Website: macys
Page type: billing-address
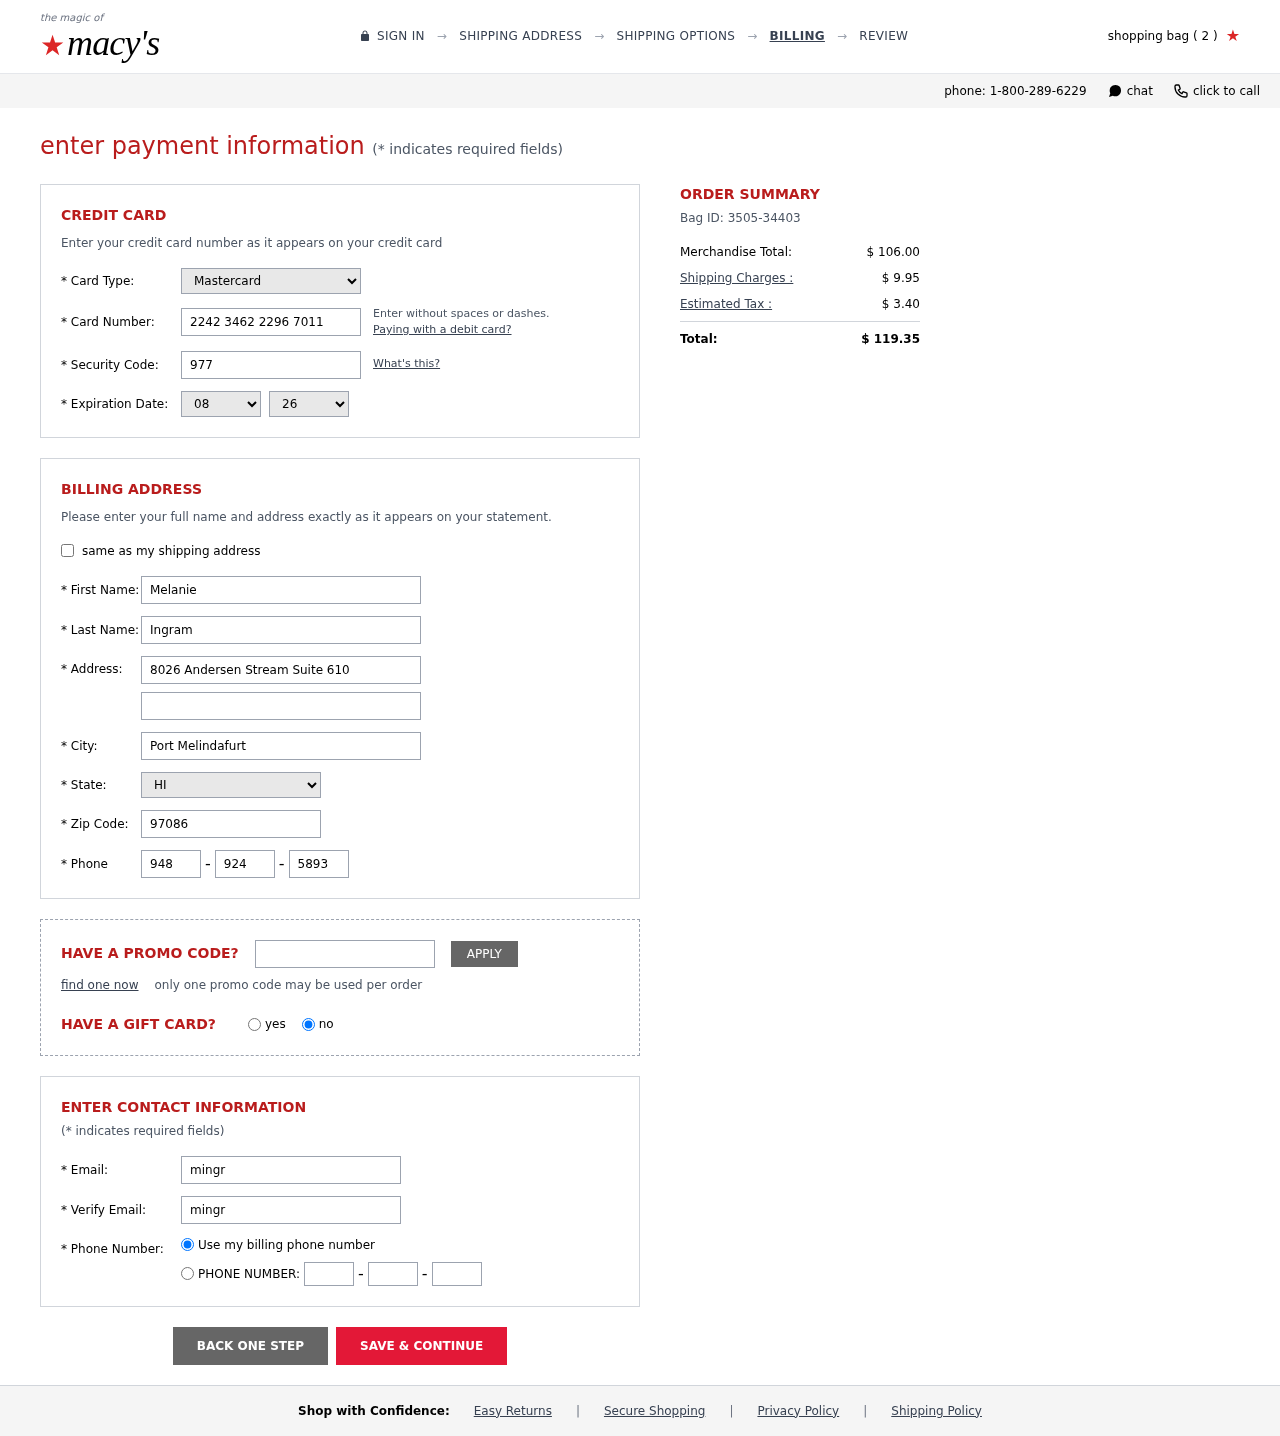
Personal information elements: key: PII_CARD_CVV
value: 977
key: PII_CARD_EXPIRY_MONTH
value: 08
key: PII_CARD_EXPIRY_YEAR
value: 26
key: PII_CARD_NUMBER
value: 2242 3462 2296 7011
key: PII_CARD_TYPE
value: Mastercard
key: PII_CITY
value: Port Melindafurt
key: PII_EMAIL
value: mingram@gmail.com
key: PII_FIRSTNAME
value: Melanie
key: PII_LASTNAME
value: Ingram
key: PII_PHONE_AREA
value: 948
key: PII_PHONE_PREFIX
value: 924
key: PII_PHONE_SUFFIX
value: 5893
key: PII_POSTCODE
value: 97086
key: PII_STATE_ABBR
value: HI
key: PII_STREET
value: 8026 Andersen Stream Suite 610
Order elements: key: ORDER_NUM_ITEMS
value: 2
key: ORDER_ID
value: Bag ID: 3505-34403
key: ORDER_SUBTOTAL
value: $ 106.00
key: ORDER_SHIPPING_COST
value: $ 9.95
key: ORDER_TAX
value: $ 3.40
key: ORDER_TOTAL
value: $ 119.35